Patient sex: F
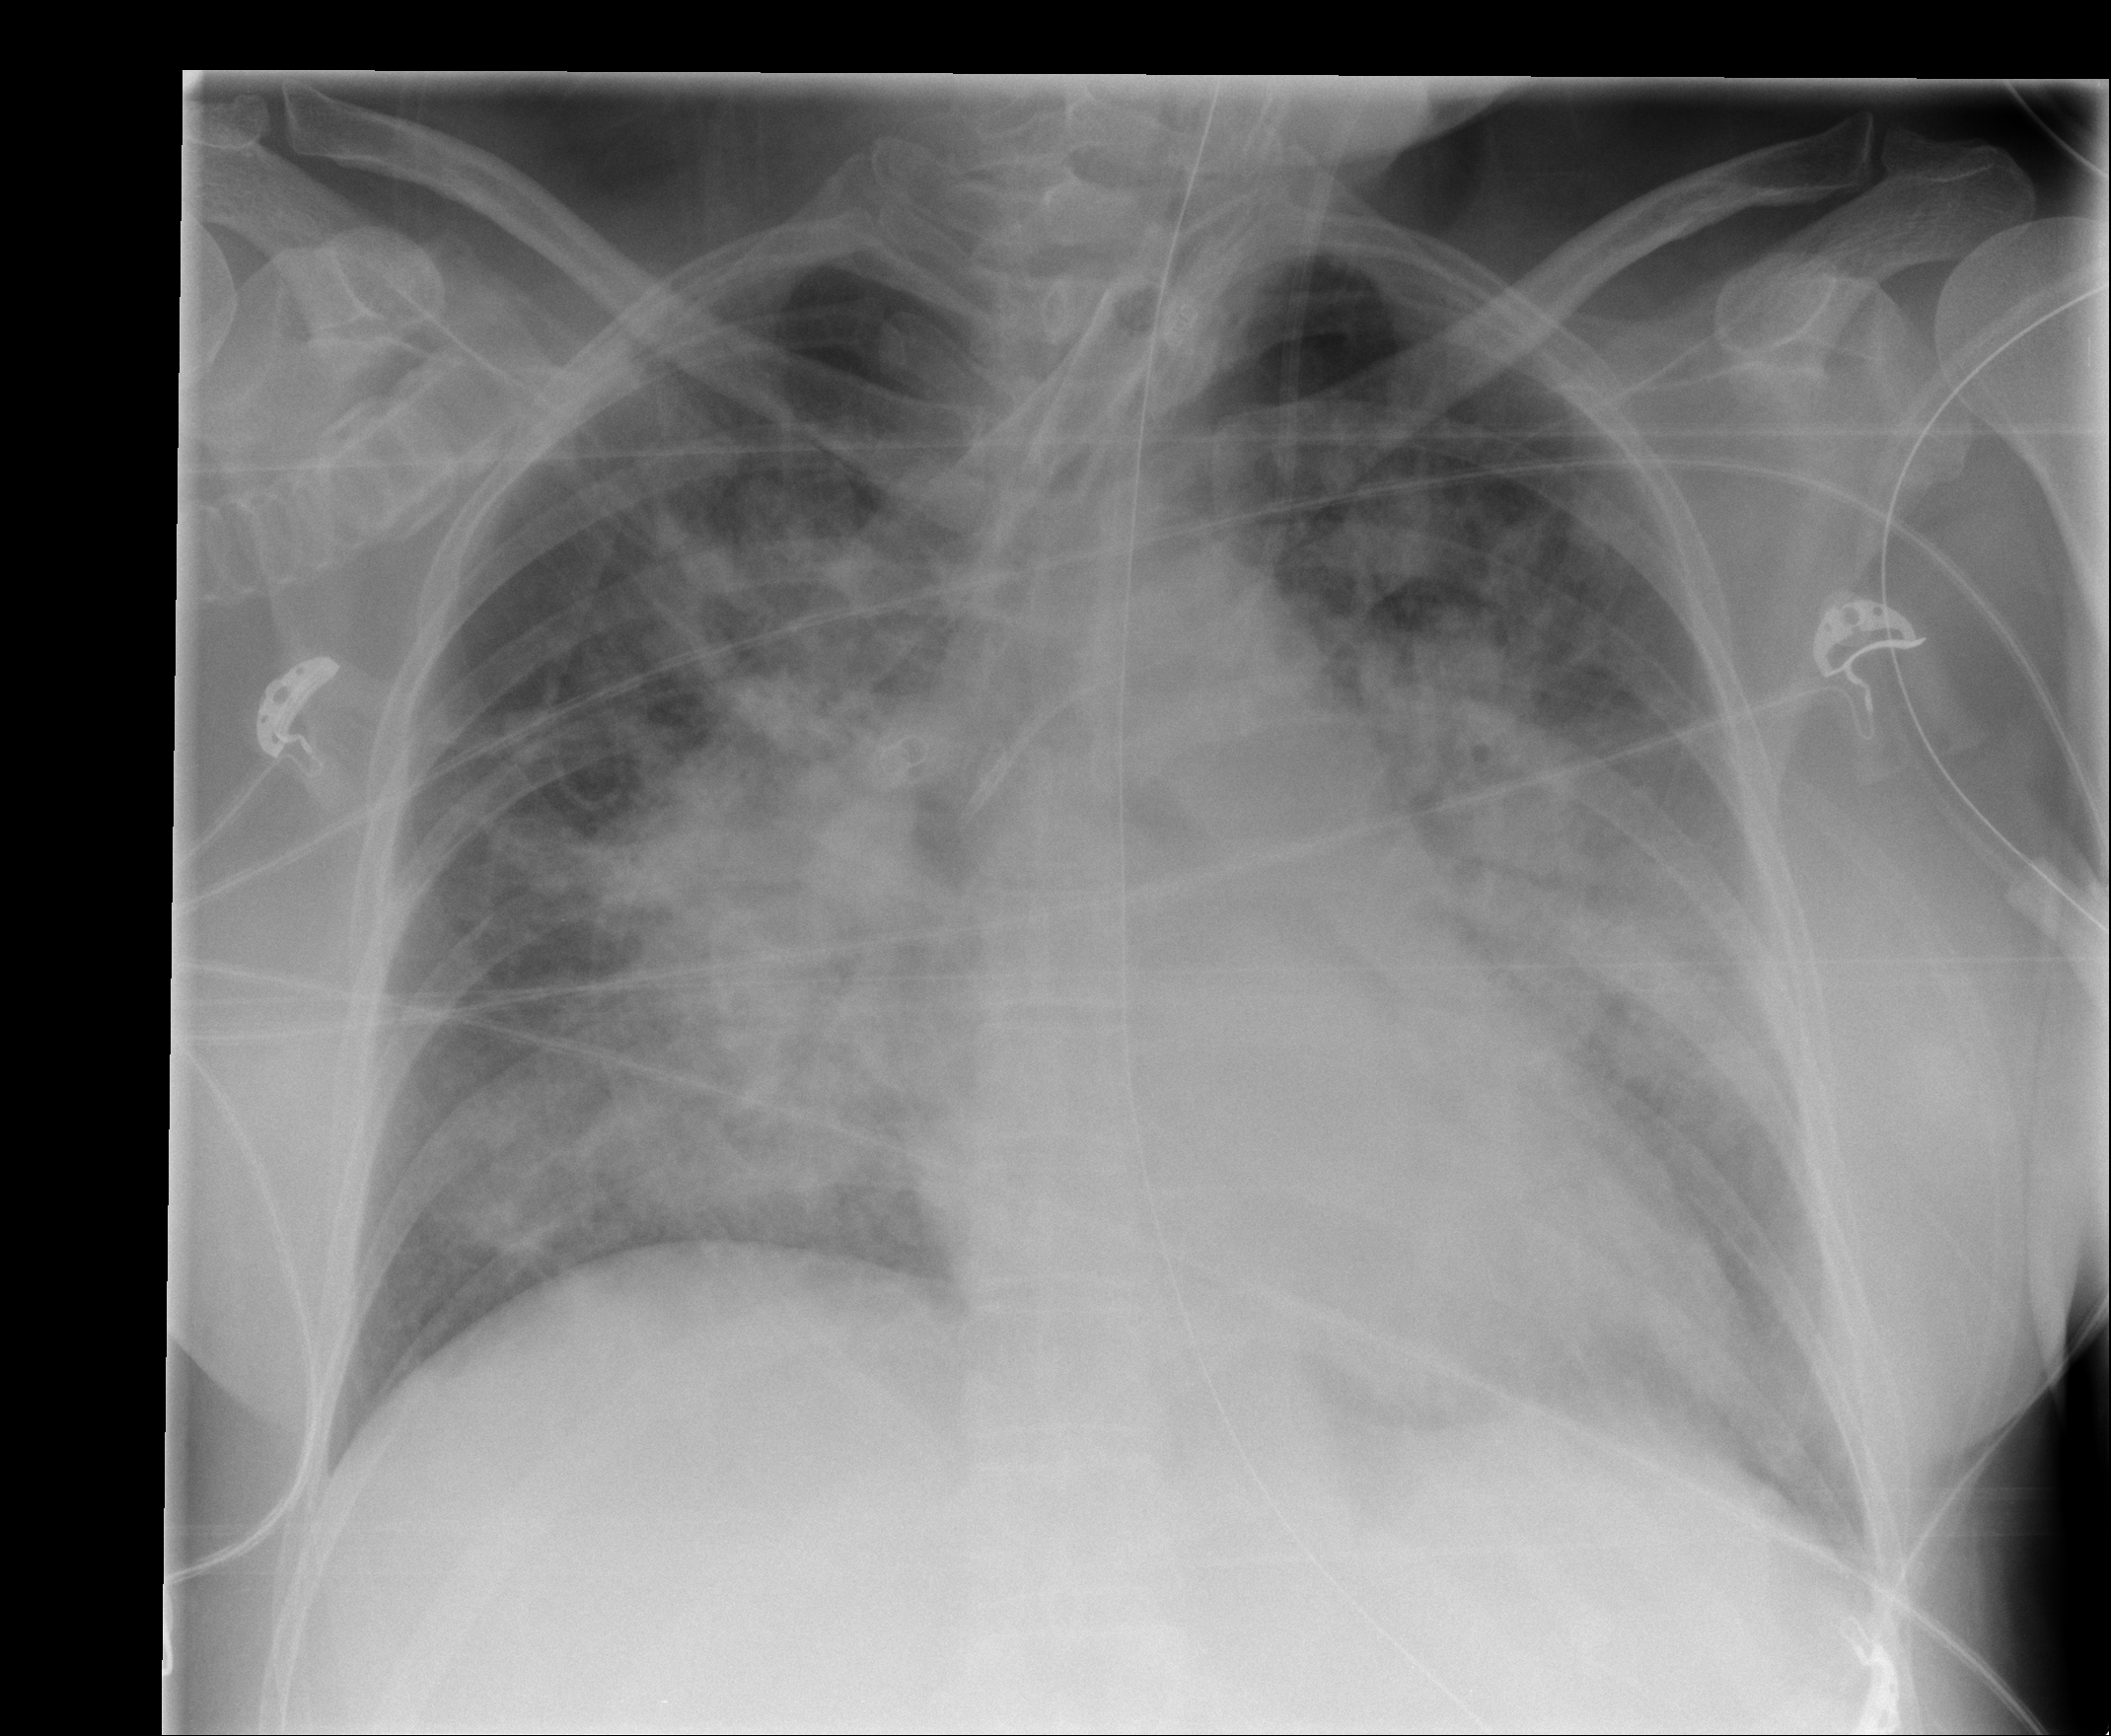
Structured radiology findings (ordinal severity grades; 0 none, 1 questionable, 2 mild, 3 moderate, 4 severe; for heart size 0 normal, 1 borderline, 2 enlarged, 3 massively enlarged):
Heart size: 1
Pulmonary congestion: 2
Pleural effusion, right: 0
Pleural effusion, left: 0
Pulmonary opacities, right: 4
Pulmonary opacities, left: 3
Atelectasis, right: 3
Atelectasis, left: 3